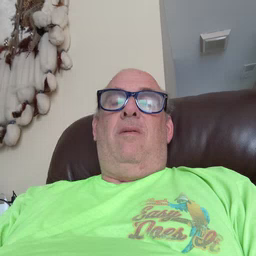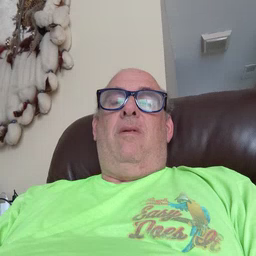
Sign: dance